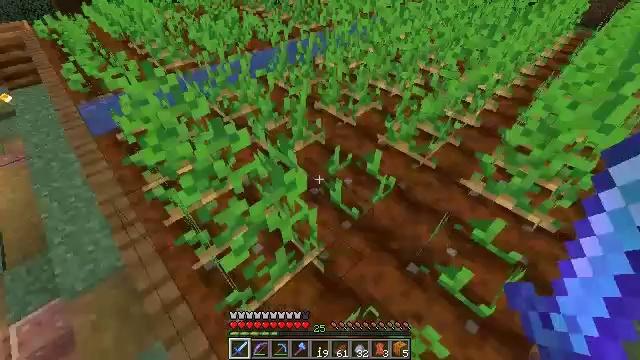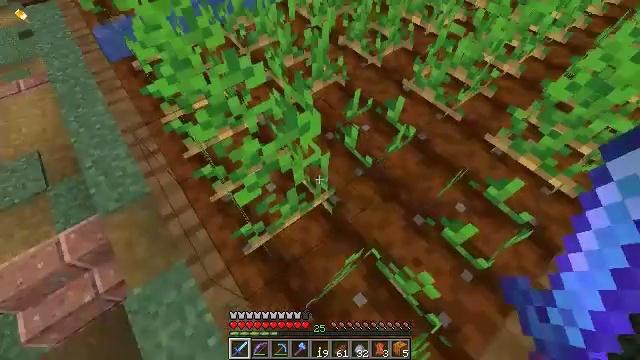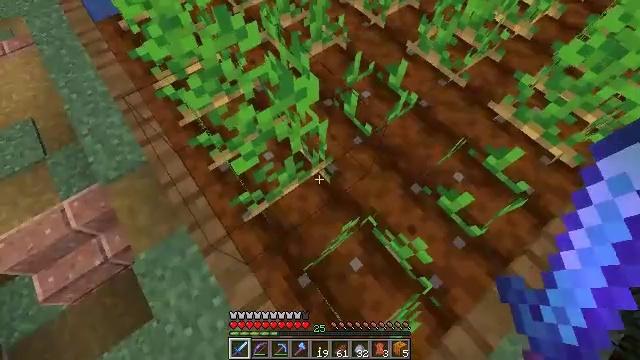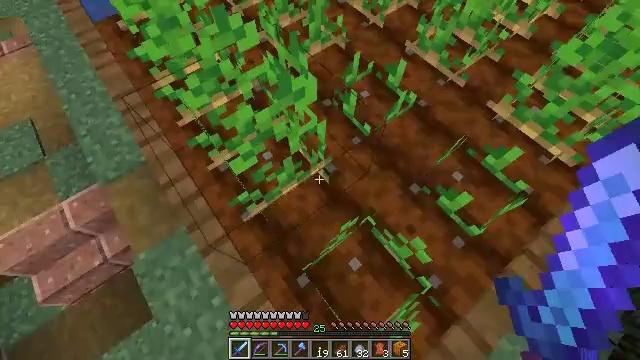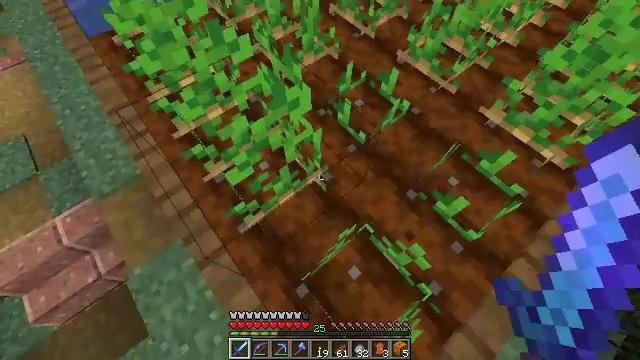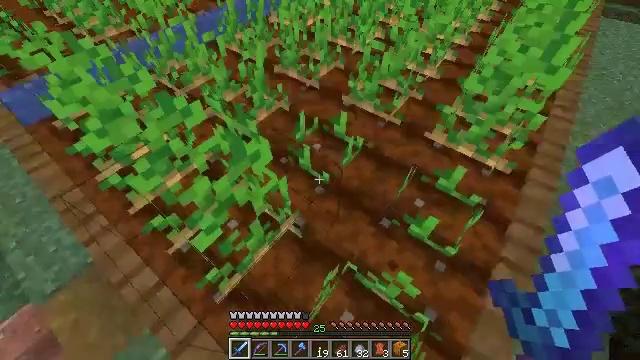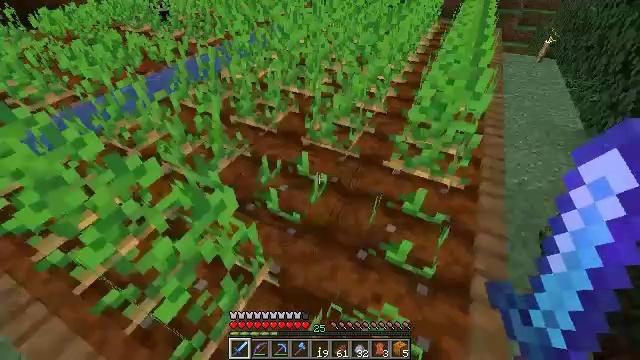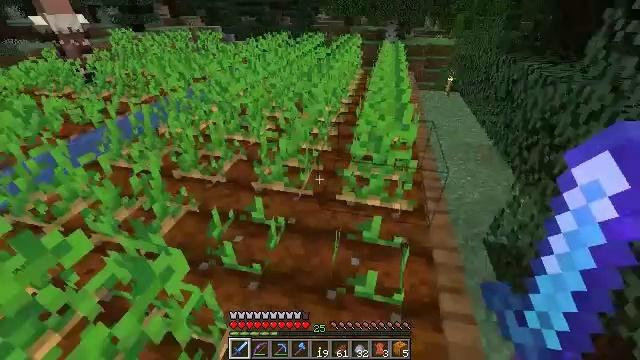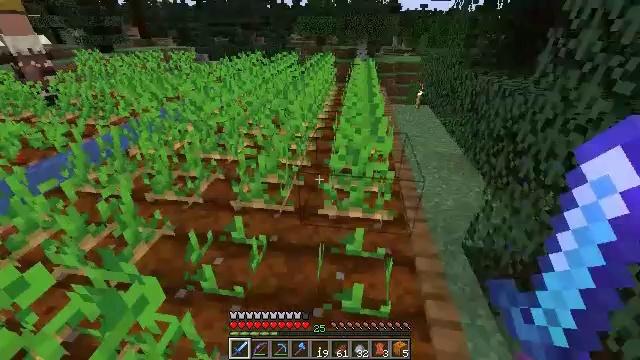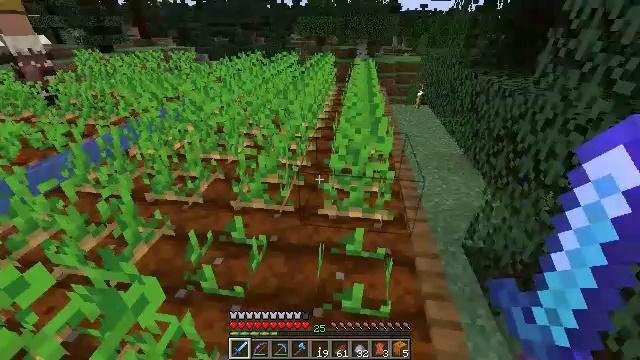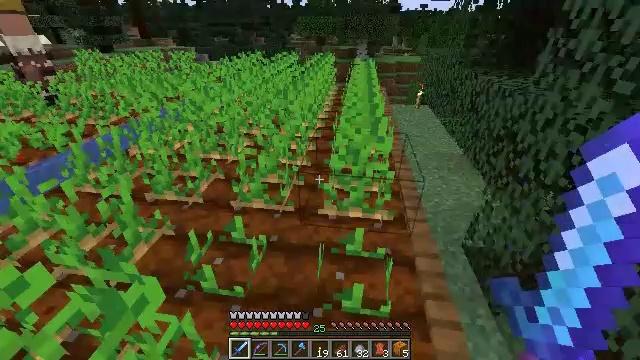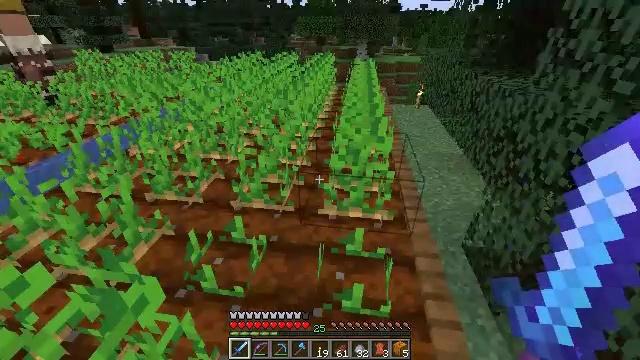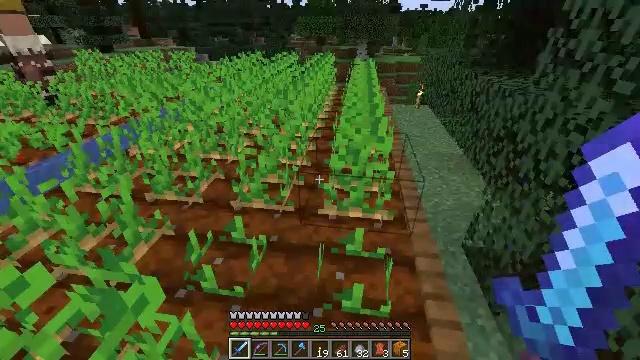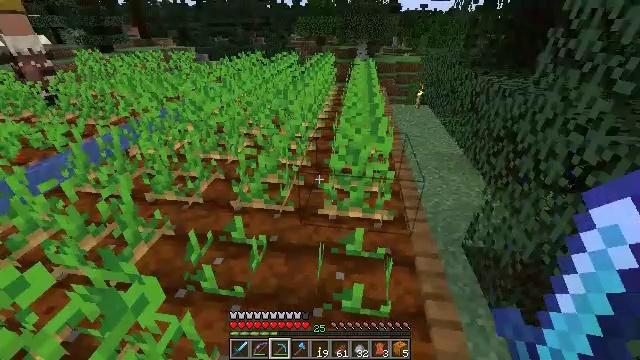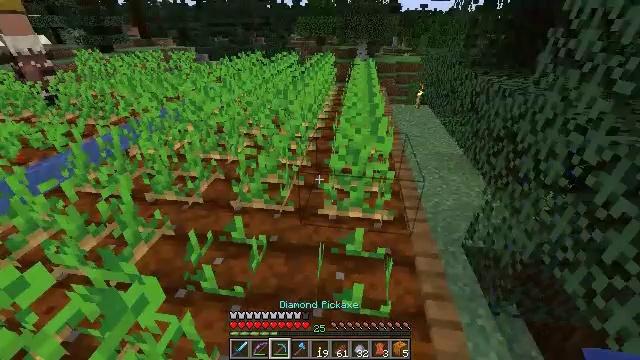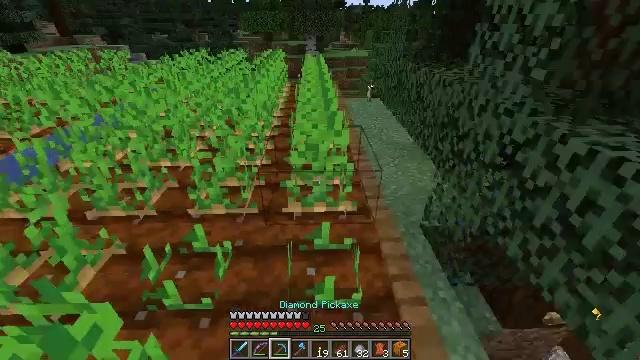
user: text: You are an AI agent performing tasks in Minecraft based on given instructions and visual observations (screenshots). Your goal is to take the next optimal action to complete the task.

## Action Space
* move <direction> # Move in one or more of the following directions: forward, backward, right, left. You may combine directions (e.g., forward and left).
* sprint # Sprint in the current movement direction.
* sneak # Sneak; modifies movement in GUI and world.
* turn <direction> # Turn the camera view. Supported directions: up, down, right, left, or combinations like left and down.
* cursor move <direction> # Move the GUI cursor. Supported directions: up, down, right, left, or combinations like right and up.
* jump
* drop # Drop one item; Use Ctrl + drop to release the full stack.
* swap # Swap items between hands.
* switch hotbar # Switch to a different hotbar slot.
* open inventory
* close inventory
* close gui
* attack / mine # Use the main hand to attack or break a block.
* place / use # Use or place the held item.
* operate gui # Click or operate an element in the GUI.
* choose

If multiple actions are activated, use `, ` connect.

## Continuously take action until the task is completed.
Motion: motion action
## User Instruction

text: Break the potato plant to gather potatoes.
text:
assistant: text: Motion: turn left and down
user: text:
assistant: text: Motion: turn down
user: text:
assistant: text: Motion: no_op
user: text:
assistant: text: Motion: turn right and up
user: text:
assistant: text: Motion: turn right and up
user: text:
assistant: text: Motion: turn right and up
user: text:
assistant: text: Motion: turn right and up
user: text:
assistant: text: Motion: turn right and up
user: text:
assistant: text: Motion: no_op
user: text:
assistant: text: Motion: no_op
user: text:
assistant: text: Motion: no_op
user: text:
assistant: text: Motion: no_op
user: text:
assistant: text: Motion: switch to hotbar 3
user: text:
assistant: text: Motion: switch to hotbar 3
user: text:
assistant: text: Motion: turn right
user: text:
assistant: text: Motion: move forward, turn right
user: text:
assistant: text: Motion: move forward, turn down
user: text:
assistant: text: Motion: move forward, turn down
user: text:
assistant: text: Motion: no_op
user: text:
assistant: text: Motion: no_op
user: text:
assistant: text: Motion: no_op
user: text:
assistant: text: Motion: turn left and up
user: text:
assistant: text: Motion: turn left and up
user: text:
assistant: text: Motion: turn left and up
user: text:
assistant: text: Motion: no_op
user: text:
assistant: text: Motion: no_op
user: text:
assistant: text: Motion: no_op
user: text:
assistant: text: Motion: turn right and down
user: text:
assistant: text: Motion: turn right and down
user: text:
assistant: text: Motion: turn right